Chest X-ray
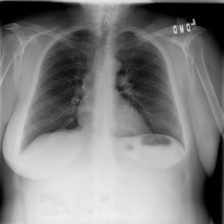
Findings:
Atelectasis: negative
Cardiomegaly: negative
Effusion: negative
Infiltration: negative
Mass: negative
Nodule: negative
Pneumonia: negative
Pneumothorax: negative
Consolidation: negative
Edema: negative
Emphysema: negative
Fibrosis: negative
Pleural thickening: negative
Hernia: negative